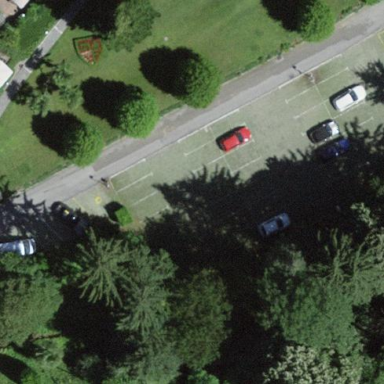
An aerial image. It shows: Parking area with surface.